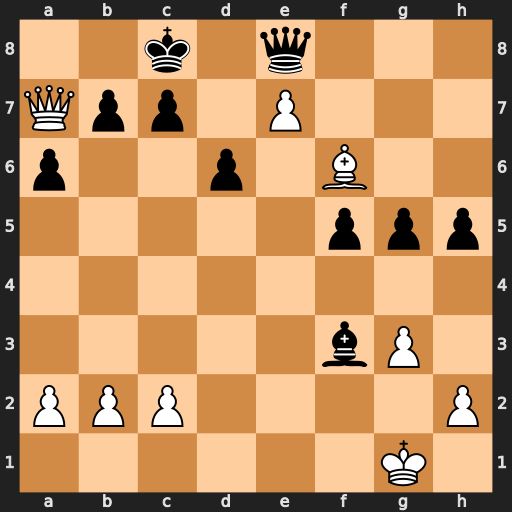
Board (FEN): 2k1q3/Qpp1P3/p2p1B2/5ppp/8/5bP1/PPP4P/6K1
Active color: w
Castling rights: -
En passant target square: -
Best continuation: Qa8+ Kd7 Qd8+